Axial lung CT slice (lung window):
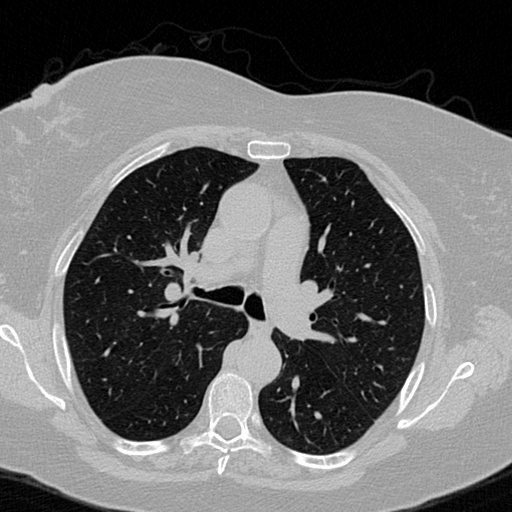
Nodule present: no